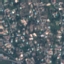
Label: Residential